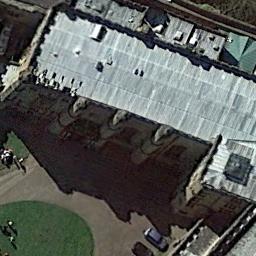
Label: palace